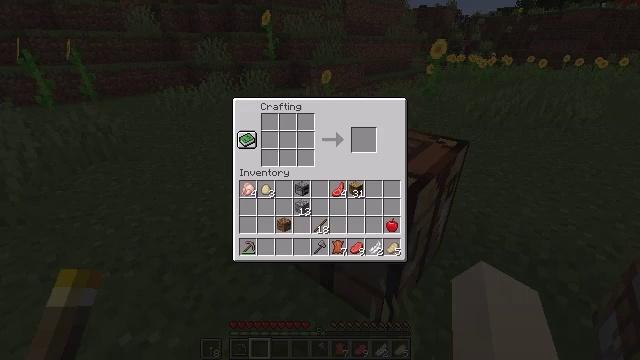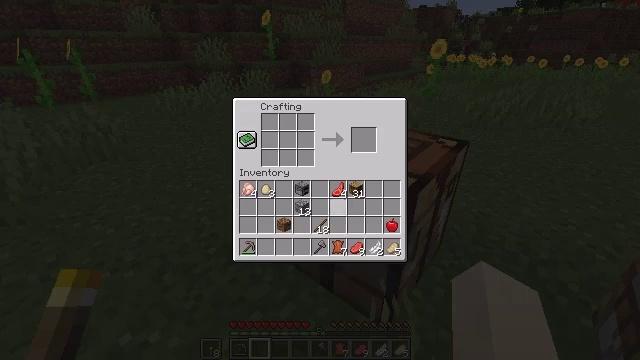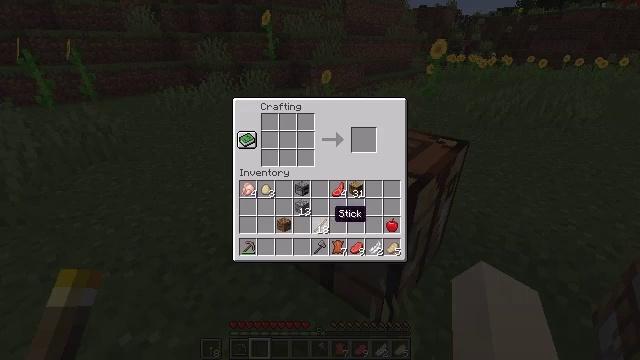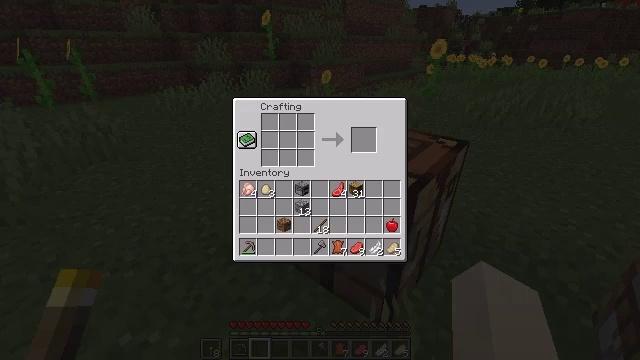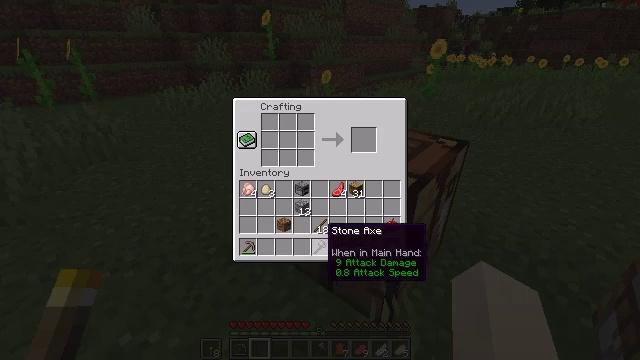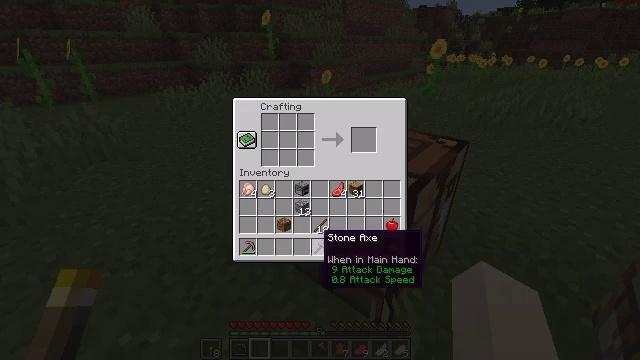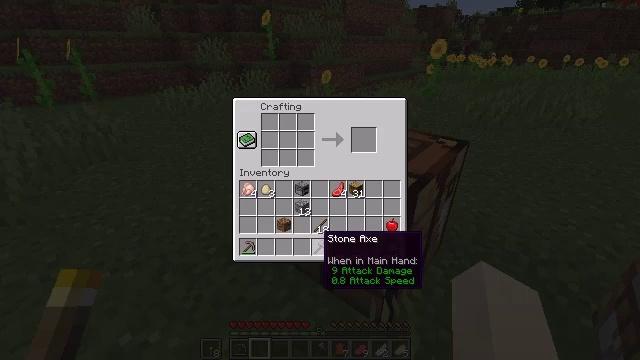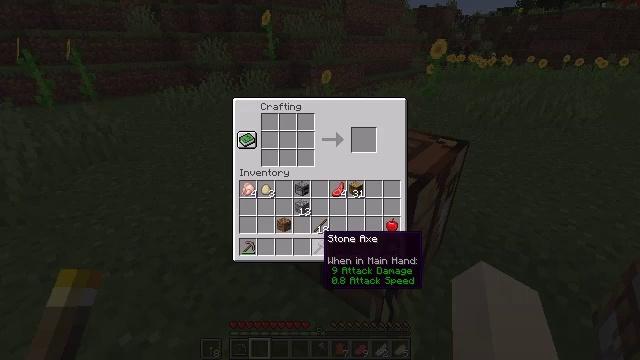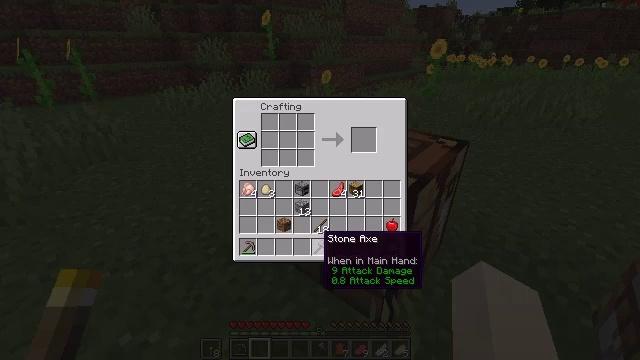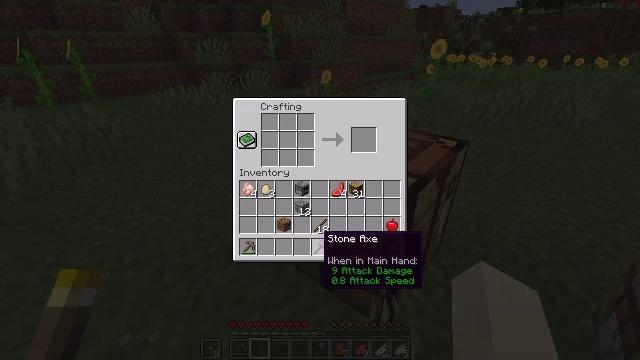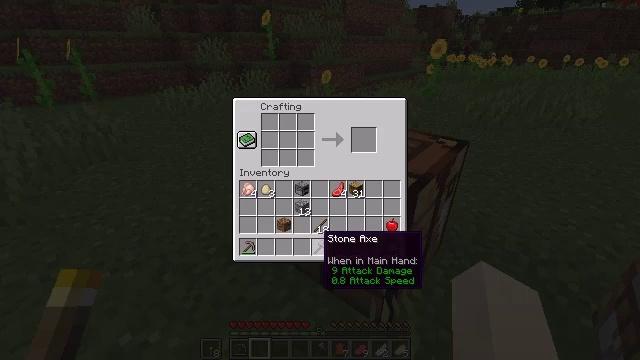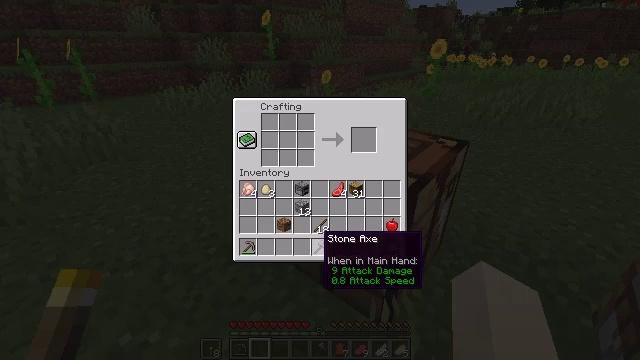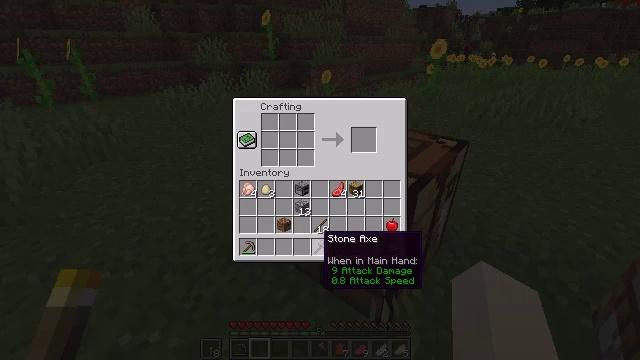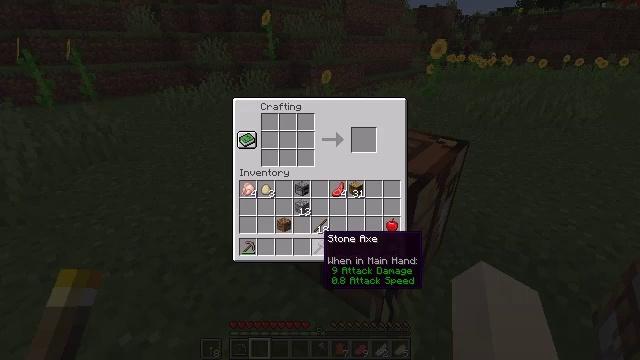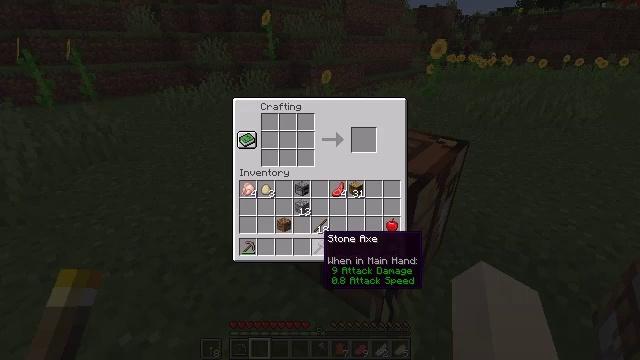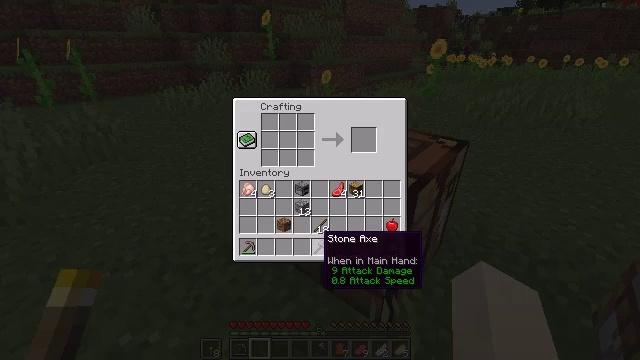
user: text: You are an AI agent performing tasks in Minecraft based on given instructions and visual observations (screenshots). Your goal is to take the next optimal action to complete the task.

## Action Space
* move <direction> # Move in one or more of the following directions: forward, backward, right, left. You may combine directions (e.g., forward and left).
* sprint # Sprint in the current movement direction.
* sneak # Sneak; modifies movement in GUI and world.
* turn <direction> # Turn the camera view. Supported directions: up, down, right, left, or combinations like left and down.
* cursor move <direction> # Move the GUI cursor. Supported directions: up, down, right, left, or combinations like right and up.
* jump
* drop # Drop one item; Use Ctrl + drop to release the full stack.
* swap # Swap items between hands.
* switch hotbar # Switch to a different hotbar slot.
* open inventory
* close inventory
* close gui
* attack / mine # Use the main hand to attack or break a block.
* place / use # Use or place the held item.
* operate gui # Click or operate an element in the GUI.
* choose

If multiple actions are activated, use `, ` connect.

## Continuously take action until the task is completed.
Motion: motion action
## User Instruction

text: Open a crafting table and craft leather leggings.
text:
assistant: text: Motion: cursor move left and down, open gui
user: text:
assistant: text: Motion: cursor move left and down
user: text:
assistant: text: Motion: cursor move down
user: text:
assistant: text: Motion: no_op
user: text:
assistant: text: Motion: cursor move down
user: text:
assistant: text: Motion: no_op
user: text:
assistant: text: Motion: no_op
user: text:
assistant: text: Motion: no_op
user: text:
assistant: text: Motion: no_op
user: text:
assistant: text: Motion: no_op
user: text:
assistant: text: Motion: no_op
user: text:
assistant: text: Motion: no_op
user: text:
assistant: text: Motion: no_op
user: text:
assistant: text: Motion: no_op
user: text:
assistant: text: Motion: no_op
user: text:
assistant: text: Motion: no_op
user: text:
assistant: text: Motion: switch to hotbar 2
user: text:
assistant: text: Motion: switch to hotbar 2
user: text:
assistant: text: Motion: switch to hotbar 2
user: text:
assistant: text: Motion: no_op
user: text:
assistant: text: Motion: no_op
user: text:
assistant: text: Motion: no_op
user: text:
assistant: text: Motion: no_op
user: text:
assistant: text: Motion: no_op
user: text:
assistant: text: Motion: no_op
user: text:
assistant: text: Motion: no_op
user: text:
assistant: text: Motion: no_op
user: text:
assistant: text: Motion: no_op
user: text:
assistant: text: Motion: no_op
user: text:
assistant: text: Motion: cursor move right